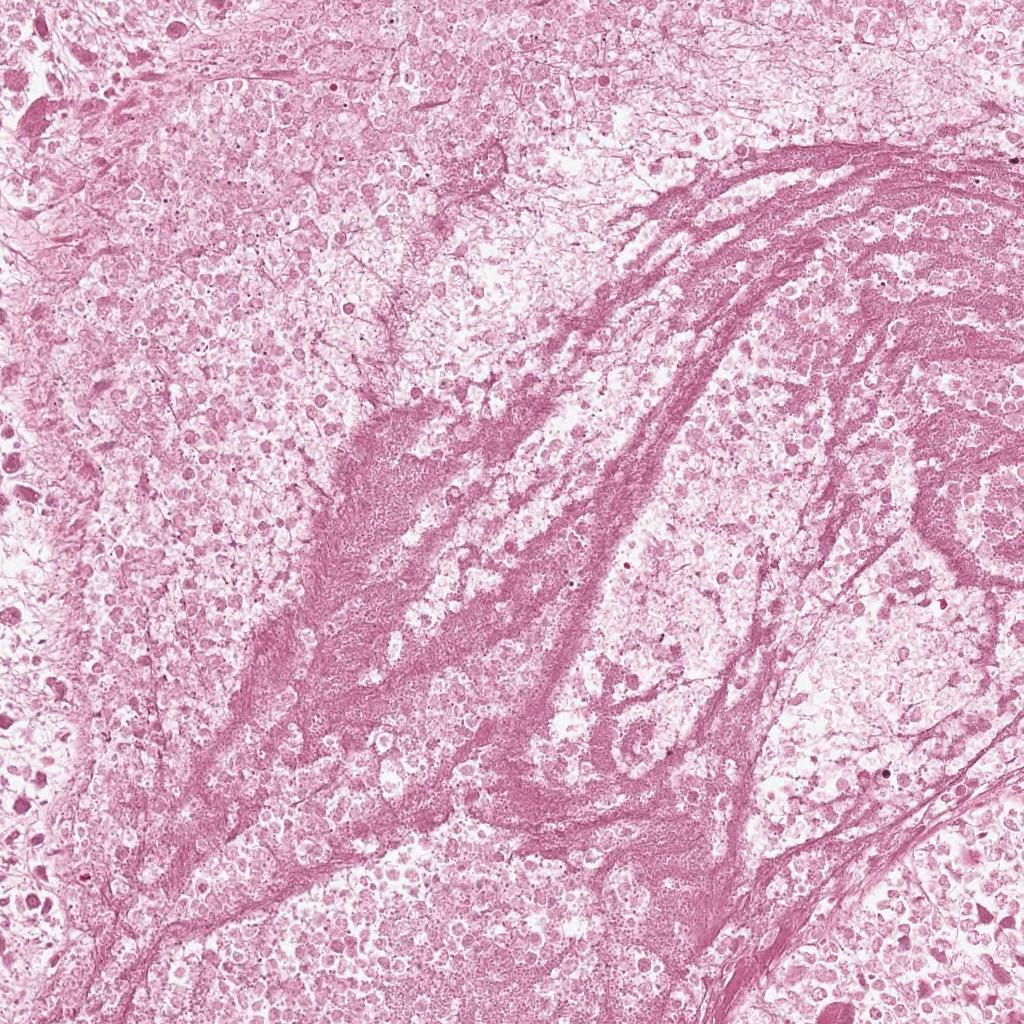
Label: Non-Viable-Tumor